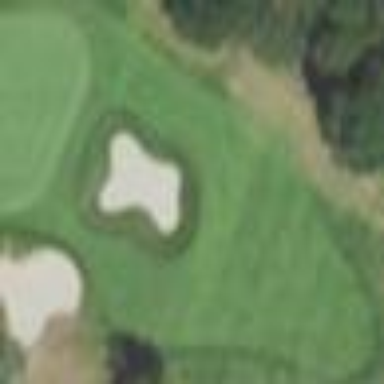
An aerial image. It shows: Scenic golf fairway.